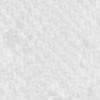
Label: no_change